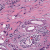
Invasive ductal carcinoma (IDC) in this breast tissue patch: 1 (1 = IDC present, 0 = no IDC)